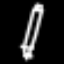
Label: pencil